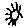
Label: sun